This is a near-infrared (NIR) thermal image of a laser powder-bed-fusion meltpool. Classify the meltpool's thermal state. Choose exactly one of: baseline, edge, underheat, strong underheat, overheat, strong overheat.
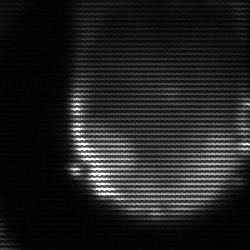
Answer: edge